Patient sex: M
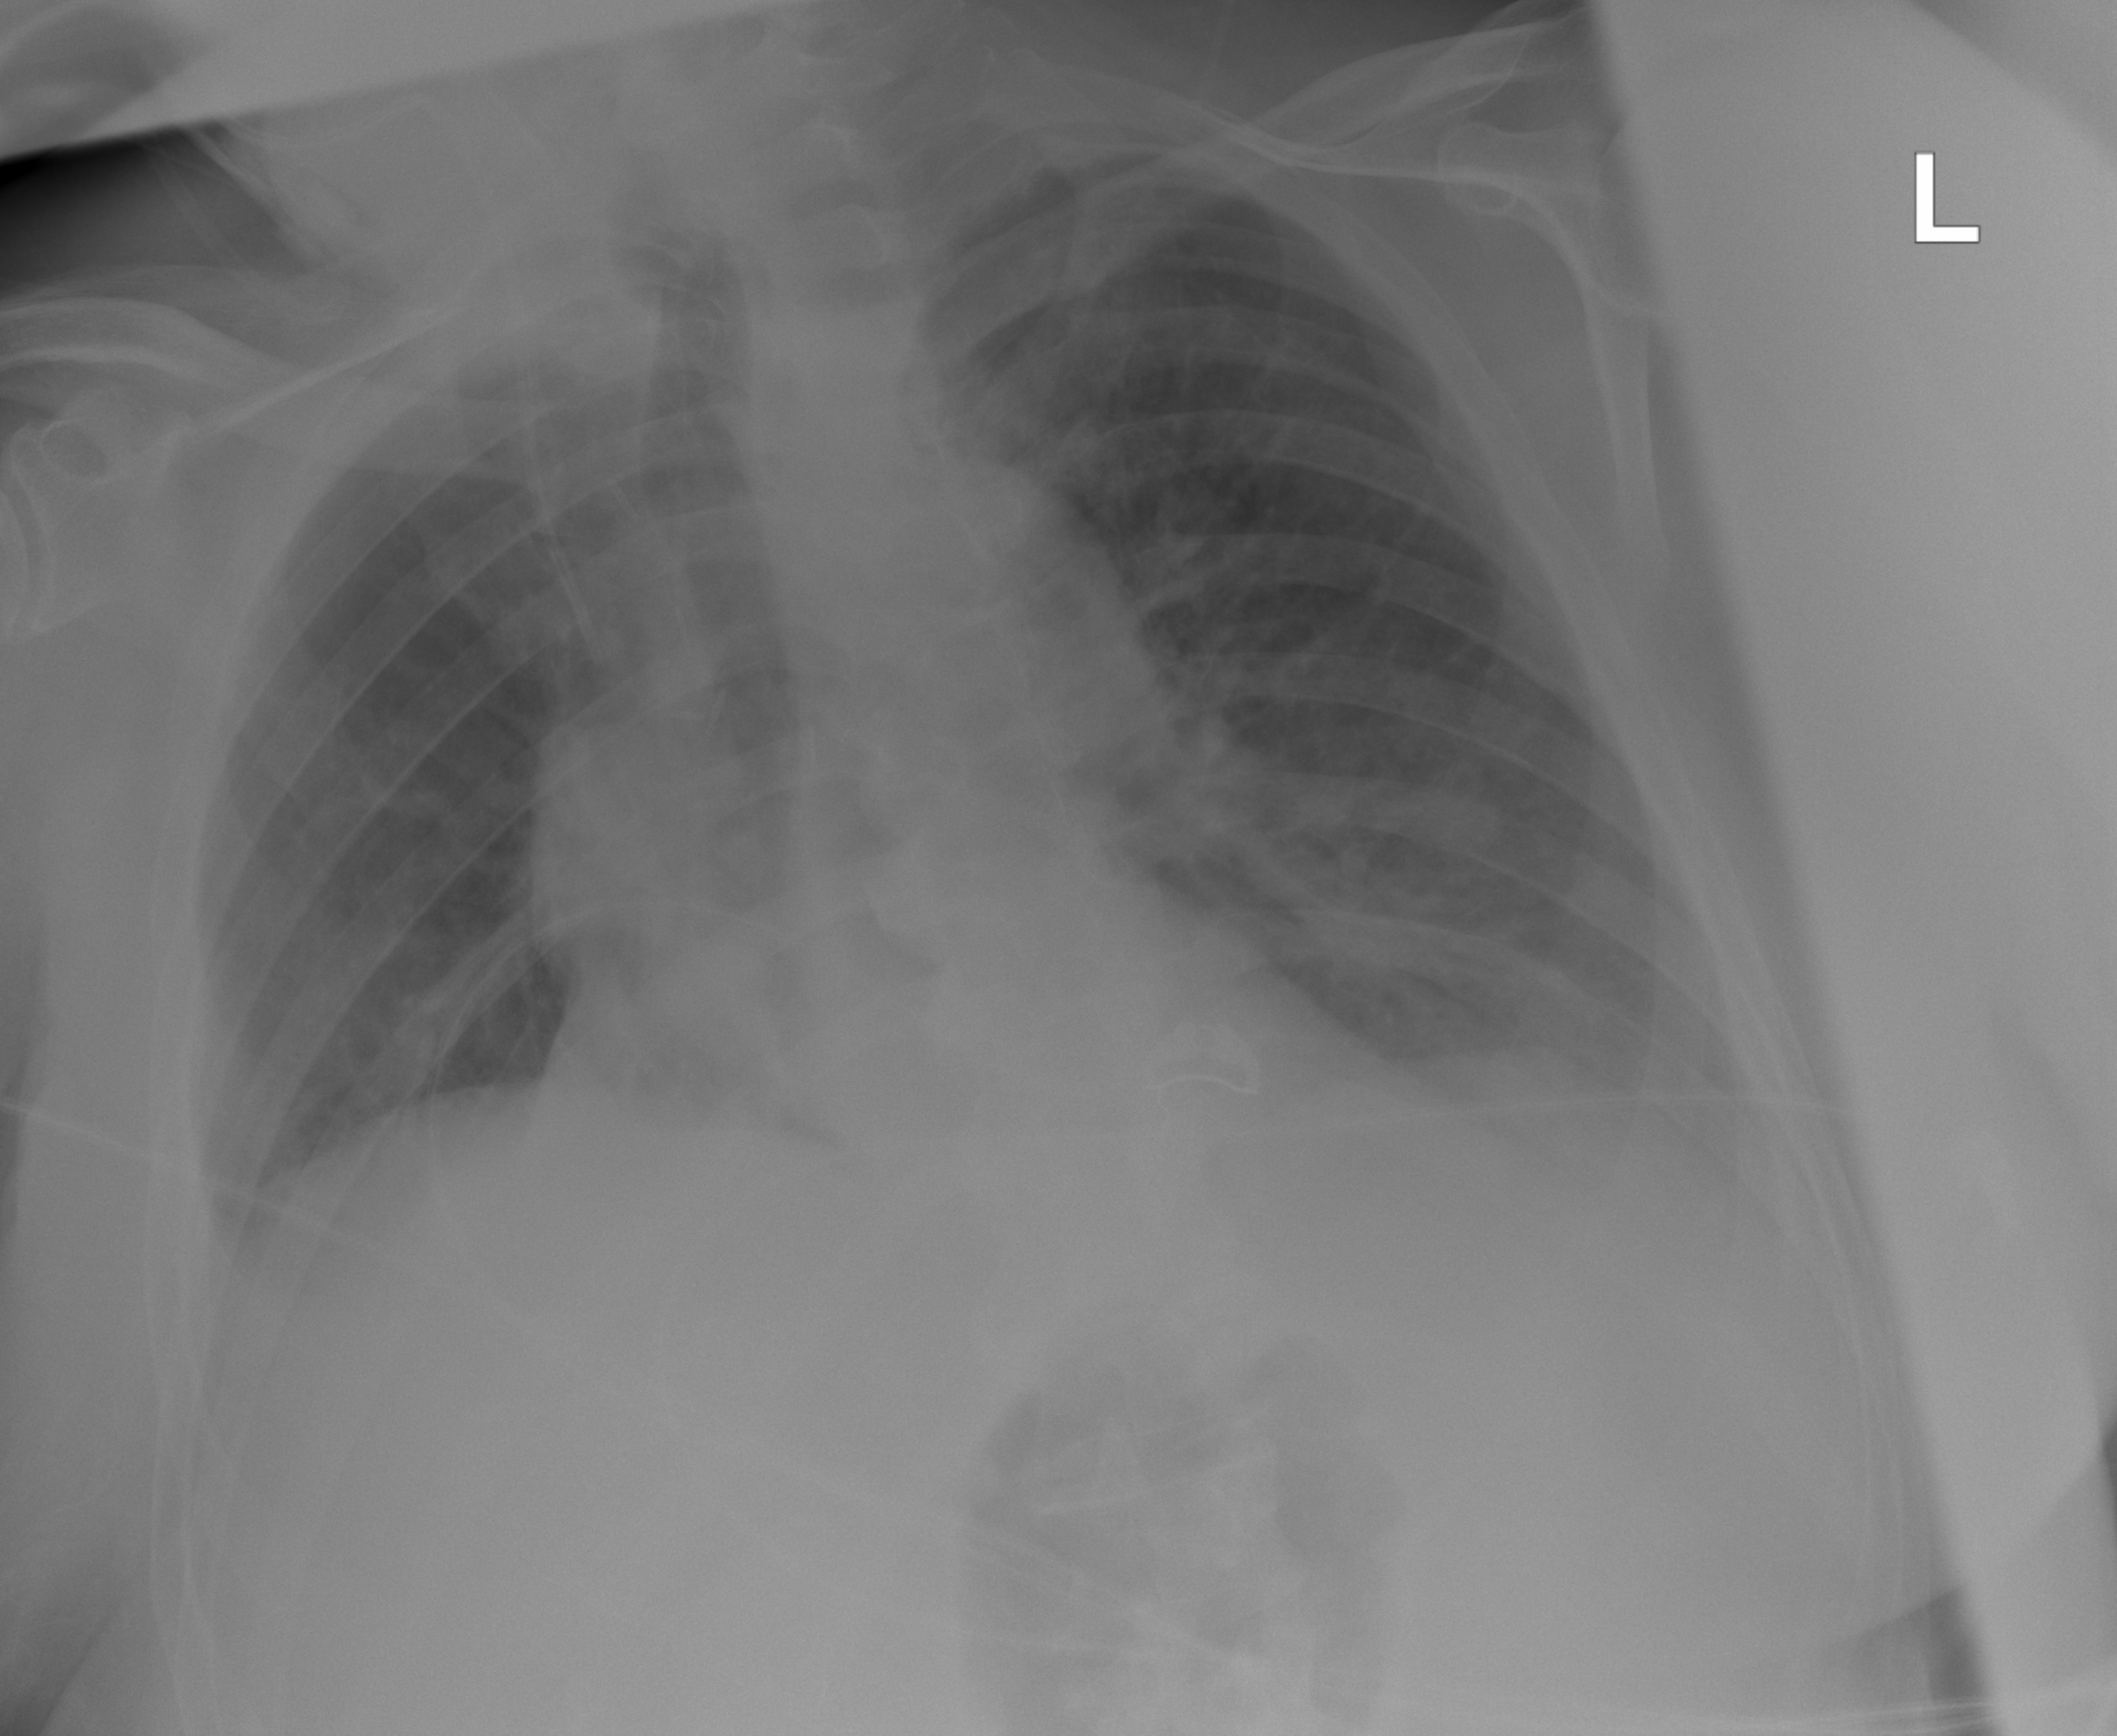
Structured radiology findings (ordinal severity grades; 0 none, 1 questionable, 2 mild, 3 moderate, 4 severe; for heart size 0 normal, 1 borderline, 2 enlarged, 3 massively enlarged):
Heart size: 0
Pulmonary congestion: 0
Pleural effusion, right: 0
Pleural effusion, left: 1
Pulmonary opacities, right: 0
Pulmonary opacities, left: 0
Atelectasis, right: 1
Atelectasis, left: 1